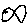
Label: fish